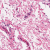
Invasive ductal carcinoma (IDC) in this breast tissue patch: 0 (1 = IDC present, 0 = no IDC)